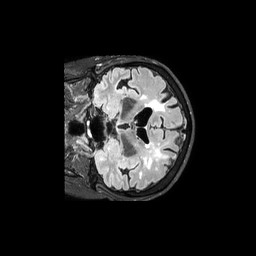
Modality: FLAIR
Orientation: coronal
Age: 63
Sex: female
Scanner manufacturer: philips
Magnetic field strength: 3 T
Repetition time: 4.8 s
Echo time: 0.34 s